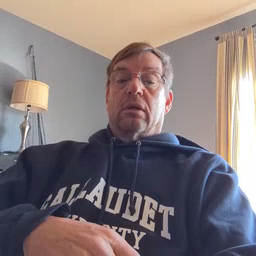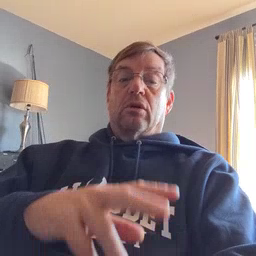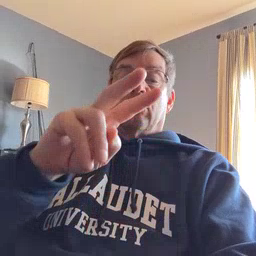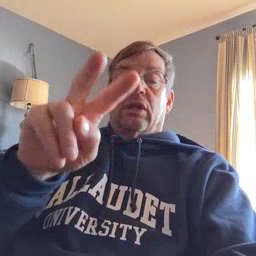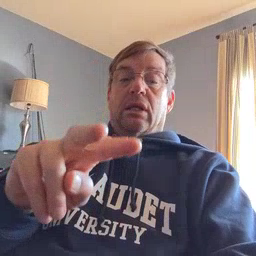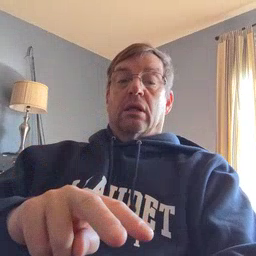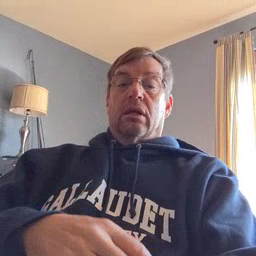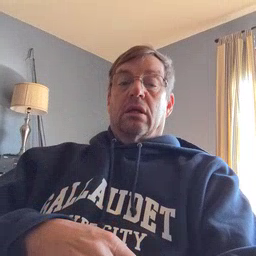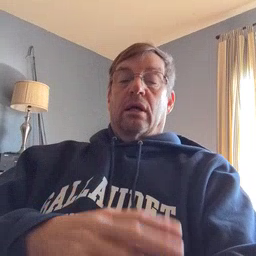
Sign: read